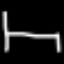
Label: bed